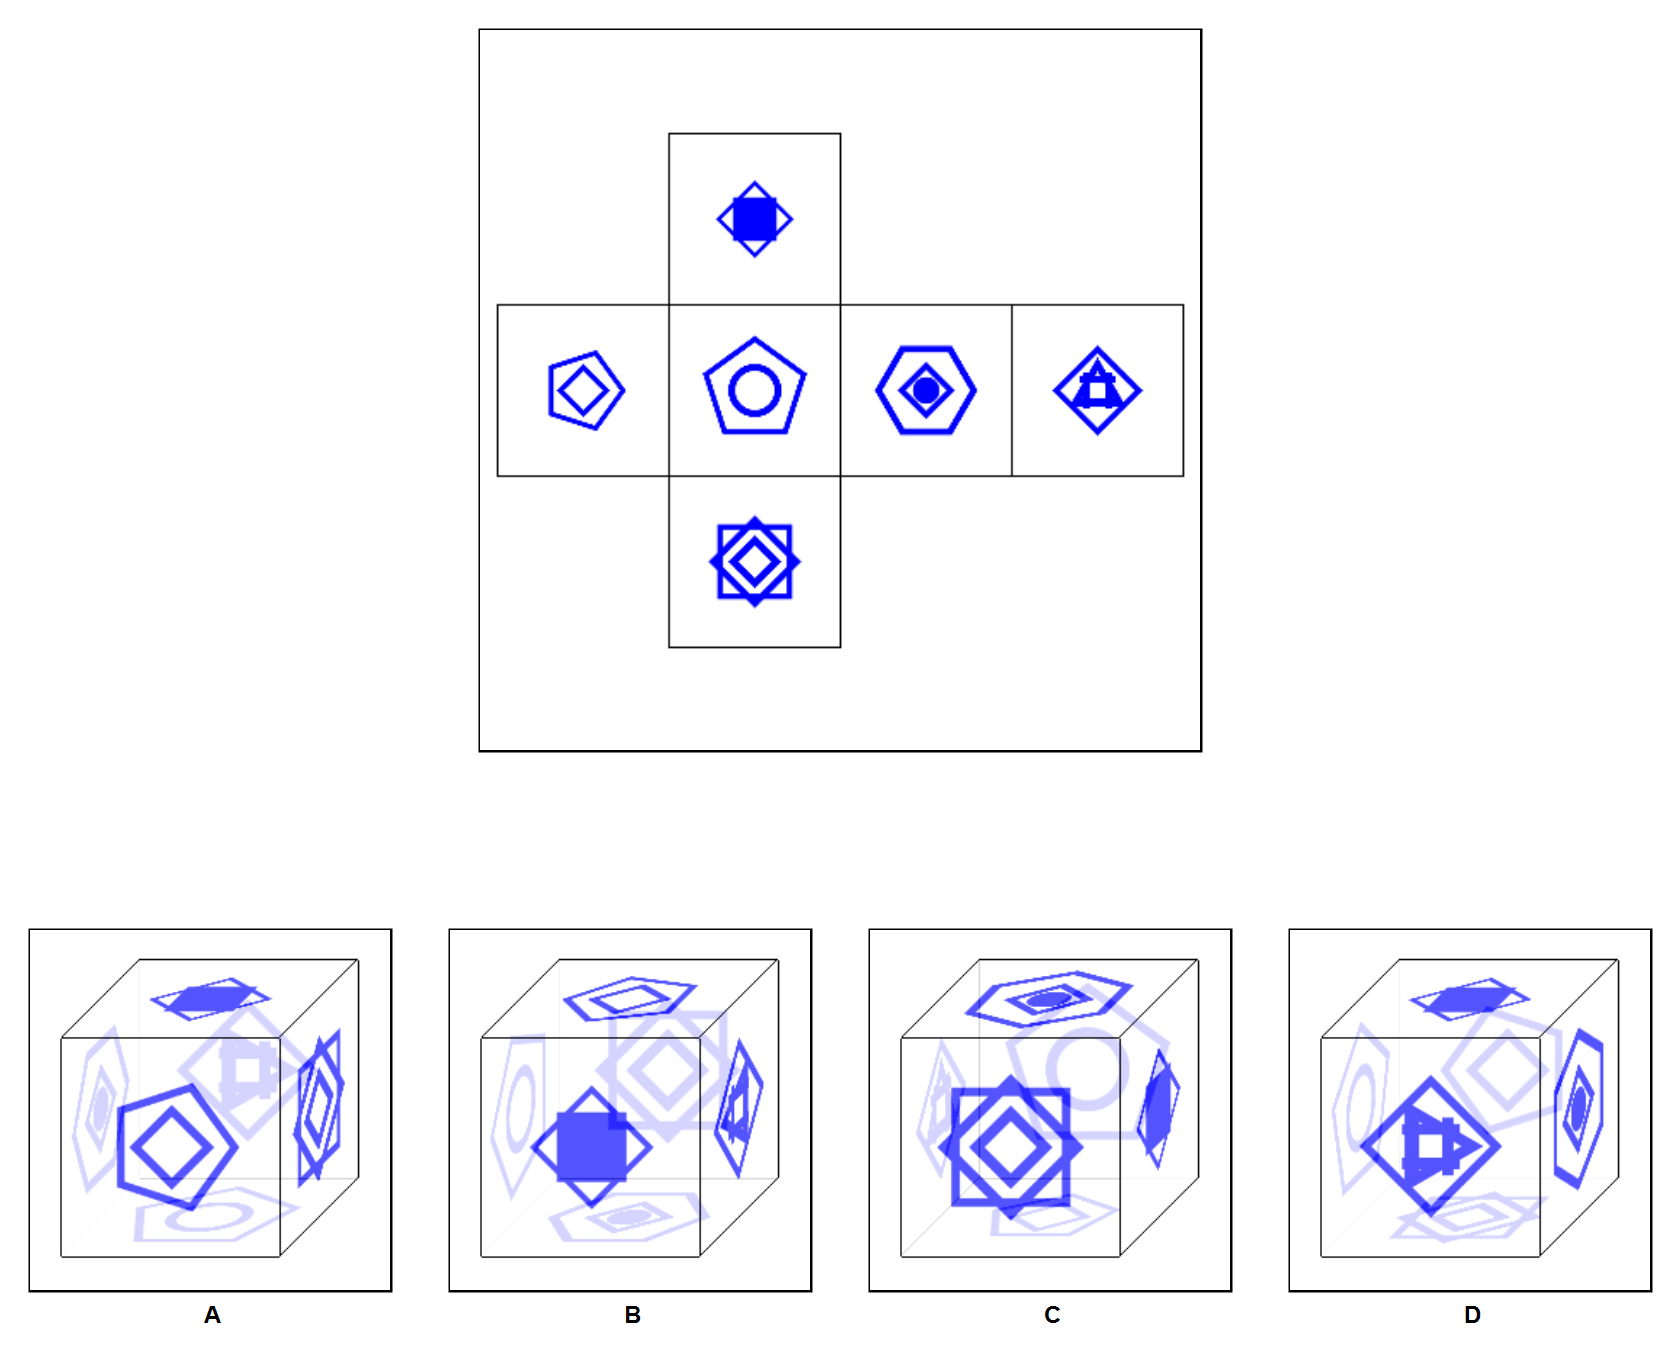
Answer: B